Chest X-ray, PA view. Patient: 23 years old, sex M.
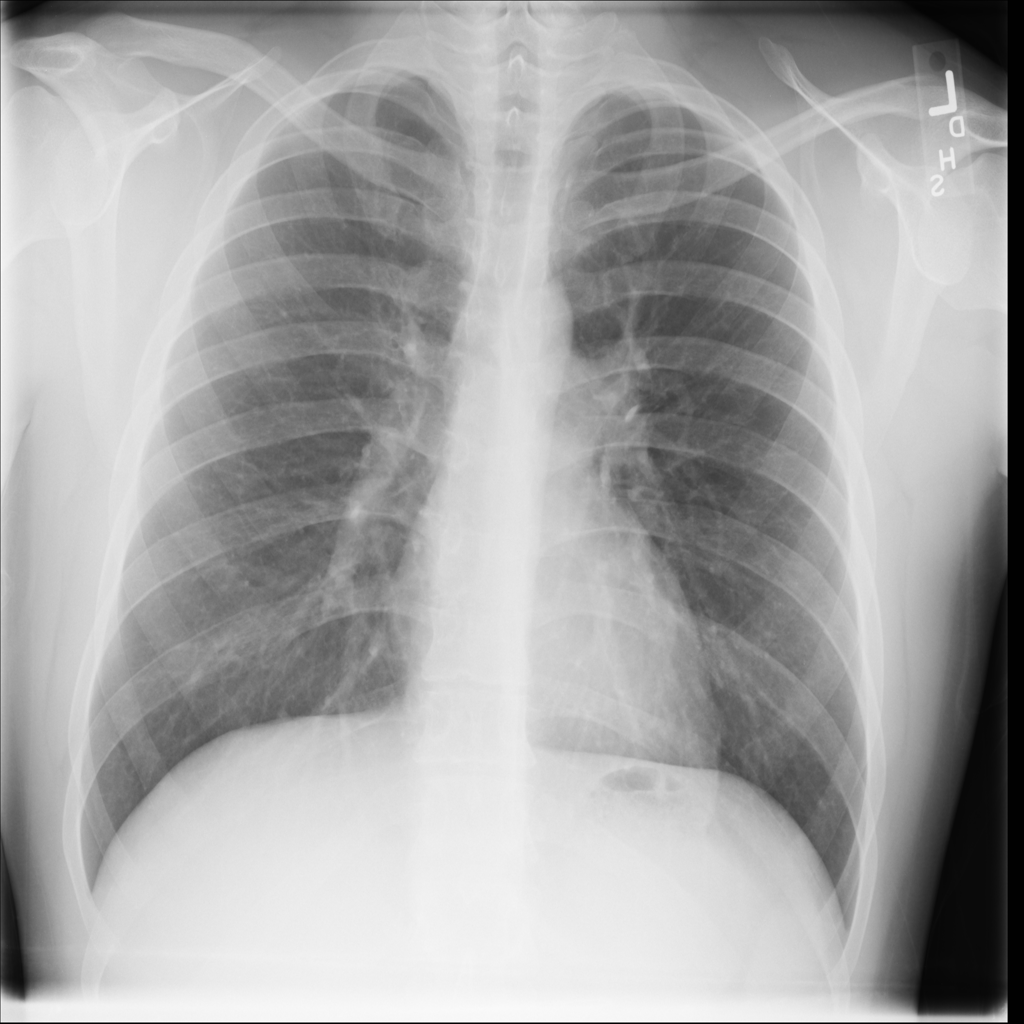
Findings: No Finding